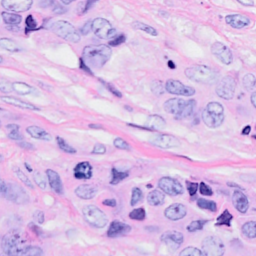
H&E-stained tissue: Breast